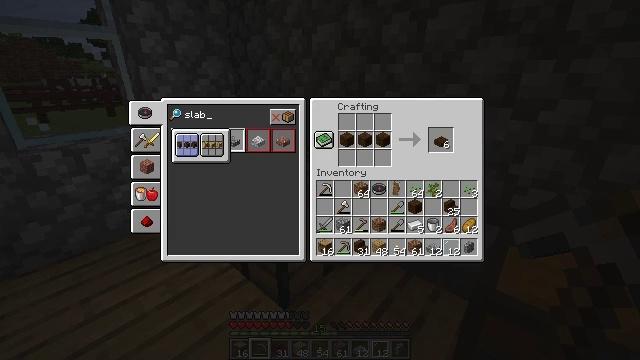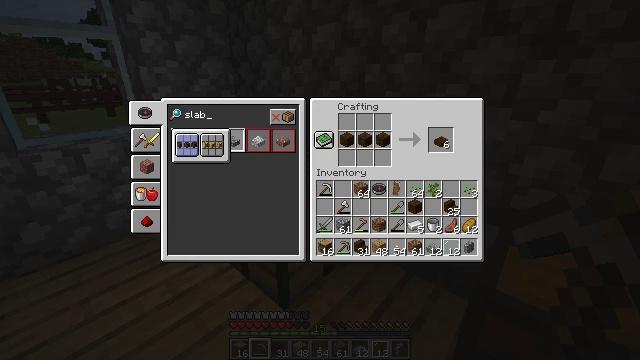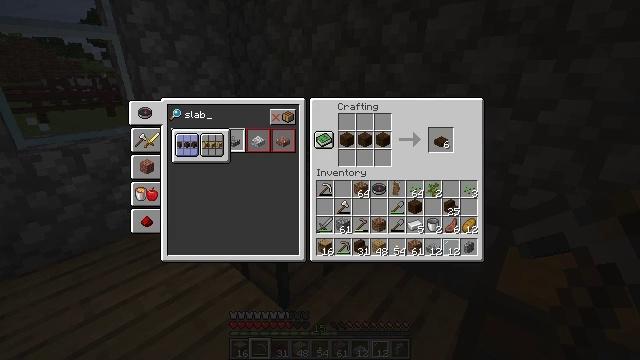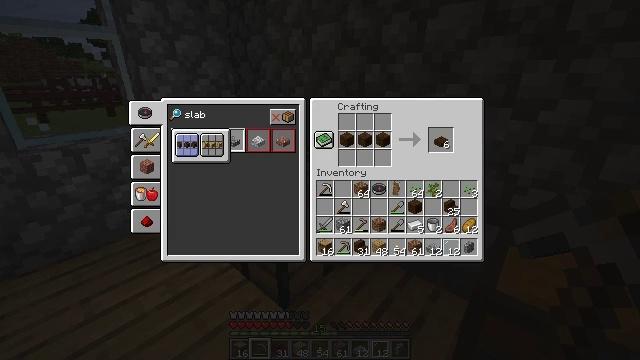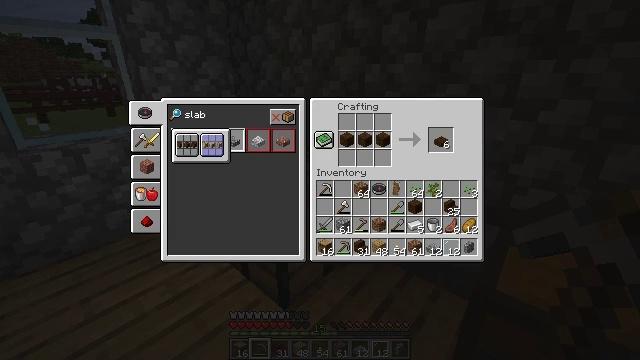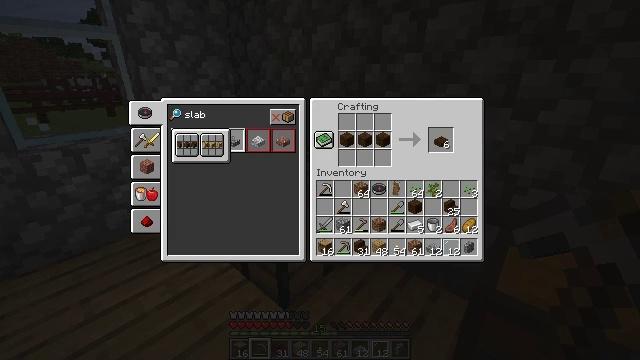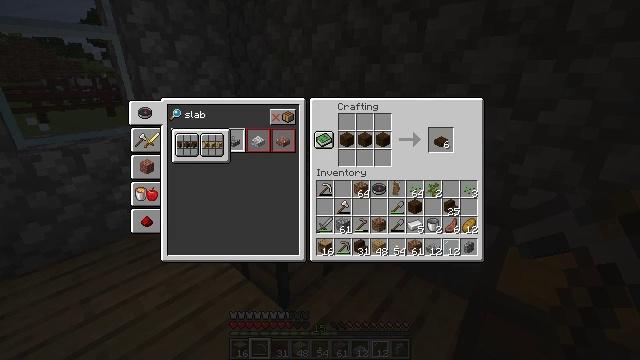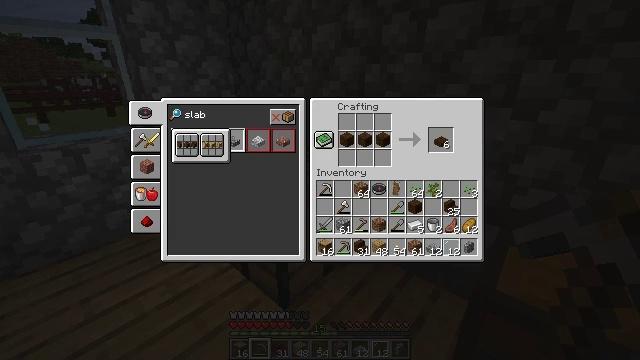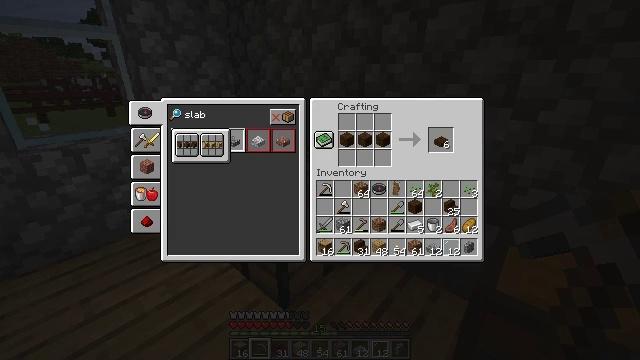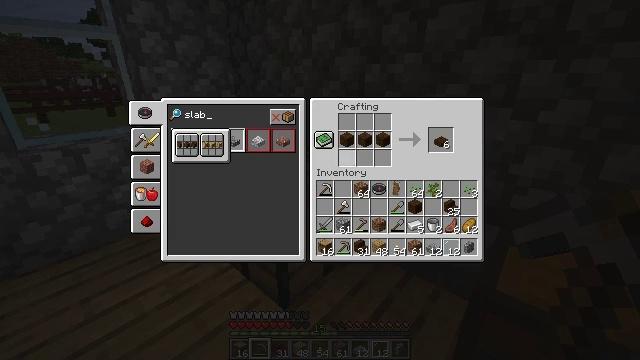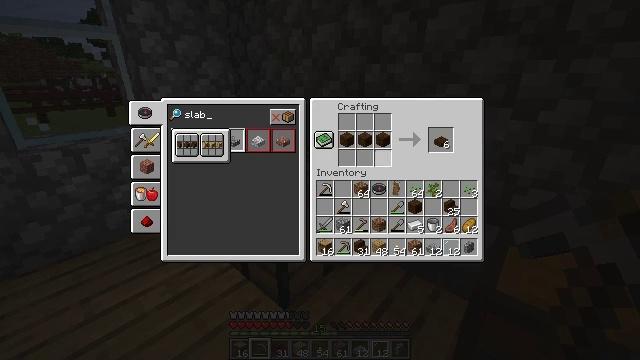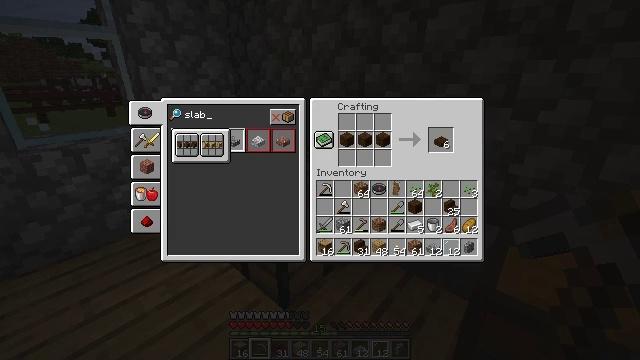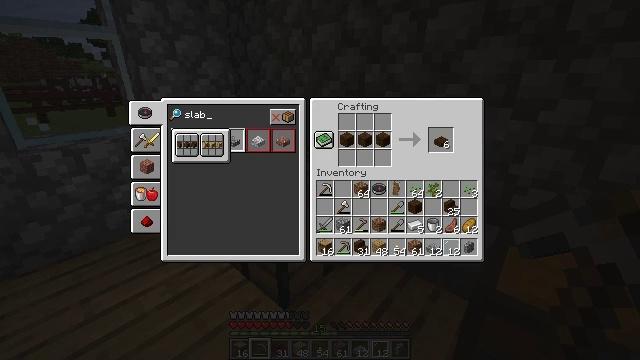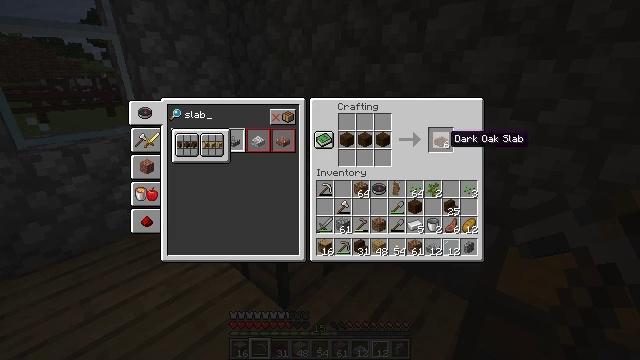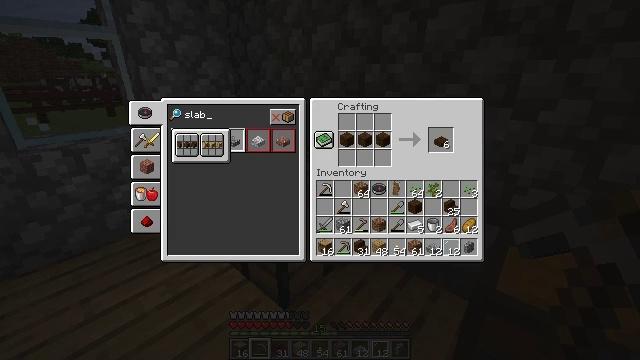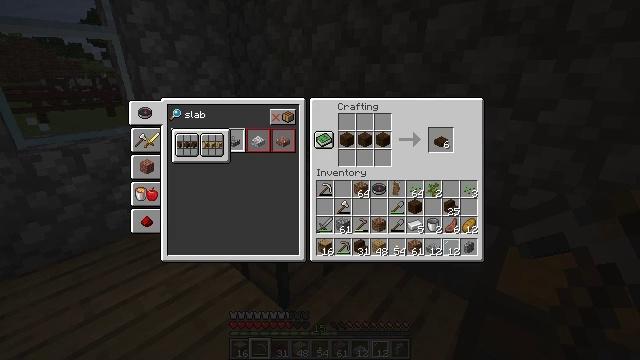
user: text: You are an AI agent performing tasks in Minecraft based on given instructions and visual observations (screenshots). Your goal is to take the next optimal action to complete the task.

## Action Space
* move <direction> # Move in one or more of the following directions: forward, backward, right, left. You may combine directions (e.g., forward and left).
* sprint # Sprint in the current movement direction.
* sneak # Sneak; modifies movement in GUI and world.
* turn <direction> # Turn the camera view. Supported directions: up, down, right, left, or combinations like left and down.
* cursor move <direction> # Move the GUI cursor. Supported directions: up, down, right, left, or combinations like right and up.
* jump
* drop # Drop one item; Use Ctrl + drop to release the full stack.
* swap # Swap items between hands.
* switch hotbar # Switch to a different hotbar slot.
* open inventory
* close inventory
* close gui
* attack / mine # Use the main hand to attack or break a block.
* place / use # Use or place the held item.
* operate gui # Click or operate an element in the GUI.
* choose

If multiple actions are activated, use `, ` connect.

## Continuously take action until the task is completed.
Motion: motion action
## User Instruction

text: Get dark oak slab by crafting with dark oak planks.
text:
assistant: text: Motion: no_op
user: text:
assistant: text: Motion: no_op
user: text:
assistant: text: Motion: no_op
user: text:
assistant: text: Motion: cursor move right
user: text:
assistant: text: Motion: cursor move right
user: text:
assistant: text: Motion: cursor move right
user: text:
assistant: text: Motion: cursor move right
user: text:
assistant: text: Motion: cursor move right
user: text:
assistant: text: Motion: cursor move right
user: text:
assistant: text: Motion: cursor move right
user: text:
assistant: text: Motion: cursor move right
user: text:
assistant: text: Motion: cursor move right
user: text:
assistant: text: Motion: cursor move right
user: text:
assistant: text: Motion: sneak, cursor move right
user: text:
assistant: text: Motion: sneak
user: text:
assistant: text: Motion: sneak
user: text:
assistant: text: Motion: sneak
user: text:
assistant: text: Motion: sneak
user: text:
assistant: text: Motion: sneak
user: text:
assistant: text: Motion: sneak
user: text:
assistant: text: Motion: sneak, operate gui
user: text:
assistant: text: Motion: sneak, operate gui
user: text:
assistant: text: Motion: sneak
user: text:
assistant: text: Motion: sneak
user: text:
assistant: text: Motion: sneak
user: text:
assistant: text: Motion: no_op
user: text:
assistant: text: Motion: no_op
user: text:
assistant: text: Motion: no_op
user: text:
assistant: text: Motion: no_op
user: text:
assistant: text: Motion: no_op